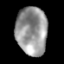
Tissue: lung
Cell type: Epithelial cells
Senescence score: 0.2317
Nuclear area (px): 1477
Mean DAPI intensity: 151.505